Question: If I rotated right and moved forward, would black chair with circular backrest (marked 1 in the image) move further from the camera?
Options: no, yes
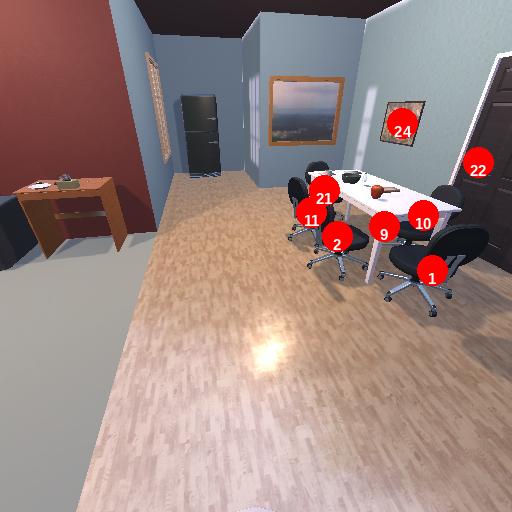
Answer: no